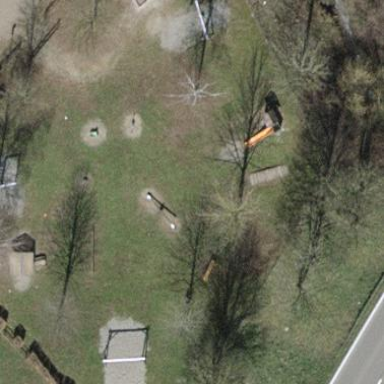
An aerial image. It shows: Playground area for leisure land.